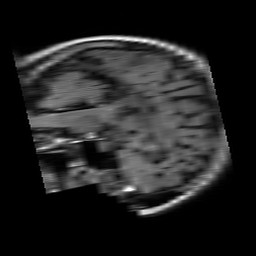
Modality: FLAIR
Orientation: sagittal
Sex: female
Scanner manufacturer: philips
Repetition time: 11 s
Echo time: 0.125 s